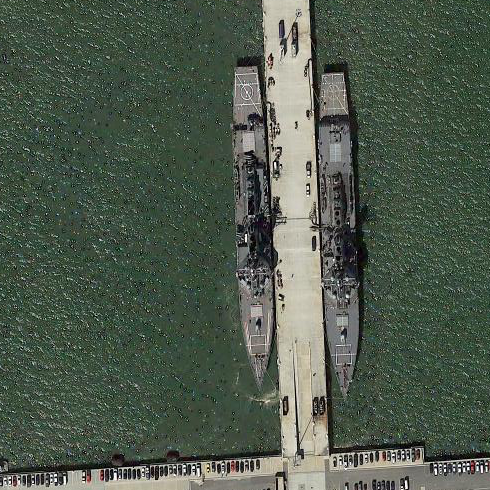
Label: destroyer